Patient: sex M, age 46
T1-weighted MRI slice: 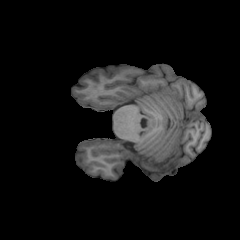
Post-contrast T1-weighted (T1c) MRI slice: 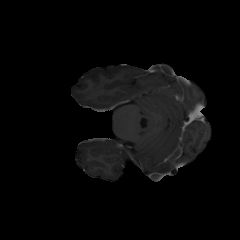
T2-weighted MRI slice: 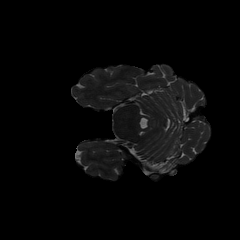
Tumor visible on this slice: no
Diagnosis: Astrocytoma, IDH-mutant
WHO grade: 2